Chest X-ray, PA view. Patient: 74 years old, sex F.
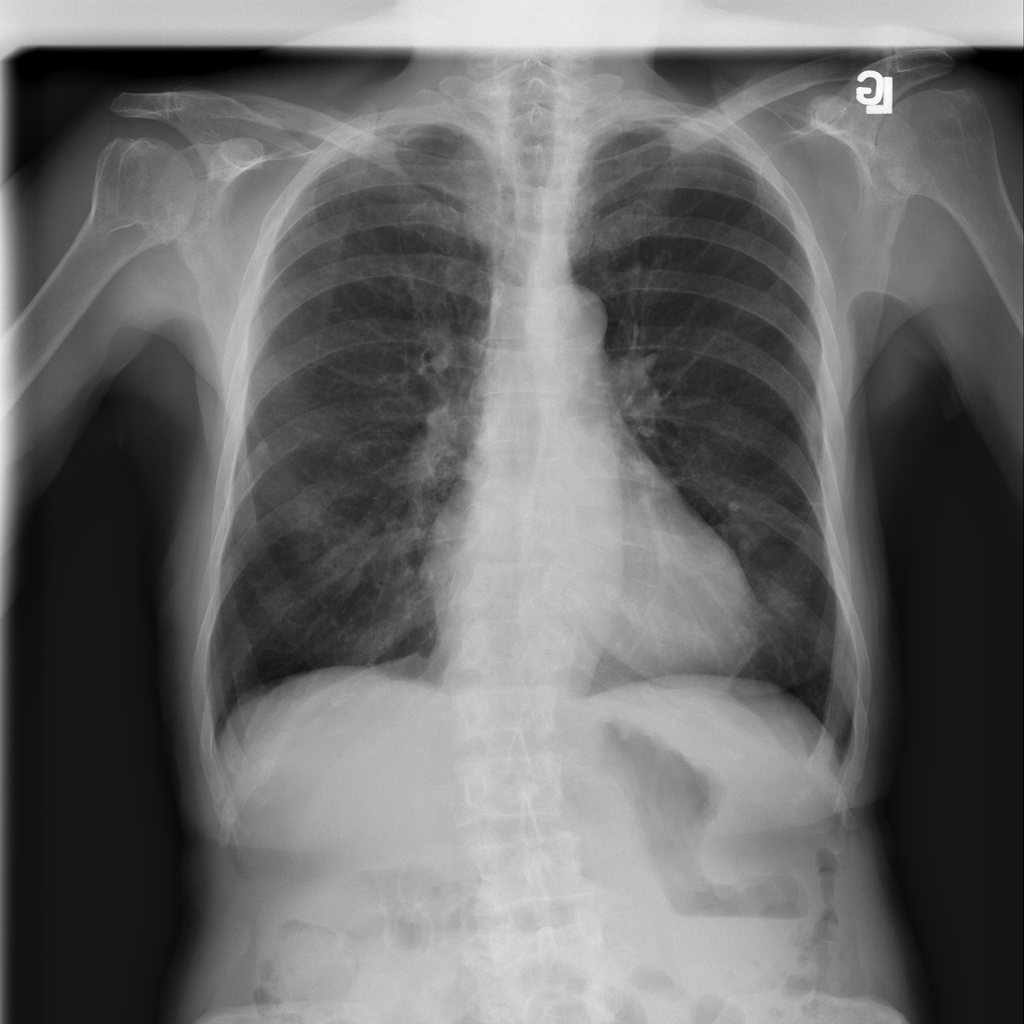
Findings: No Finding